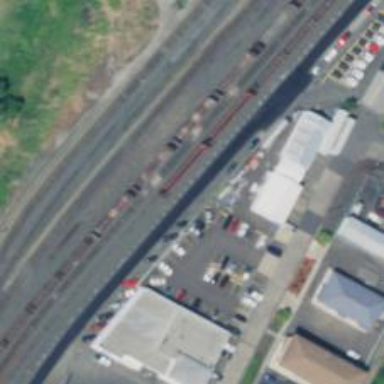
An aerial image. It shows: Railway siding with rails.